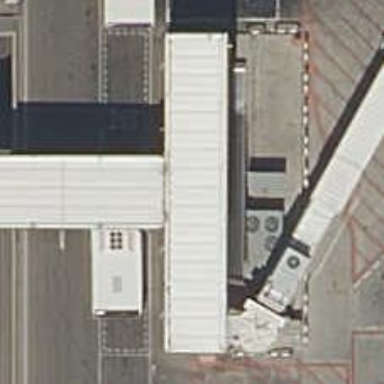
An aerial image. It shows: Airport gate.